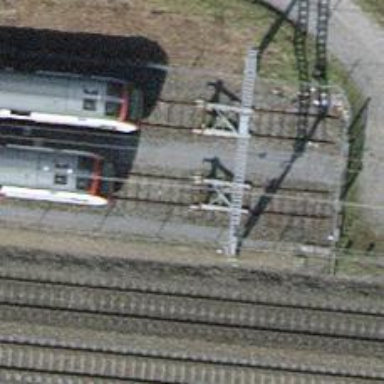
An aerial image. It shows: Railway buffer stop.